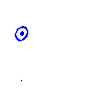
Particle: pion